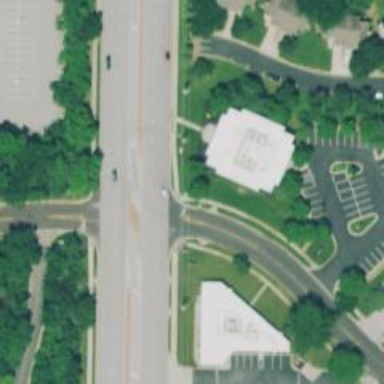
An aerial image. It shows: Dash road marking.